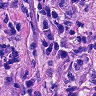
Metastatic tissue present: no